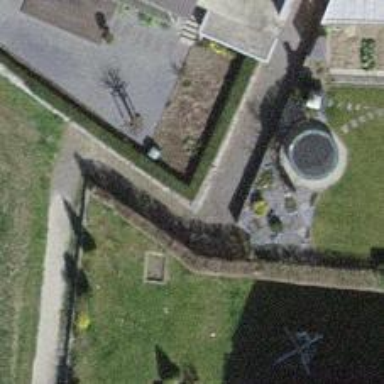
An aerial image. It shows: Hedge barrier.